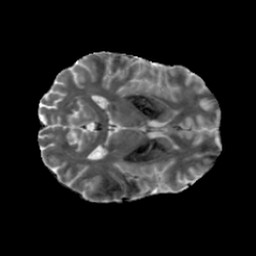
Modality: MD
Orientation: axial
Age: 30
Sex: female
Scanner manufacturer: siemens
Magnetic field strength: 6.98 T
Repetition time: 7.776 s
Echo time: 0.076 s